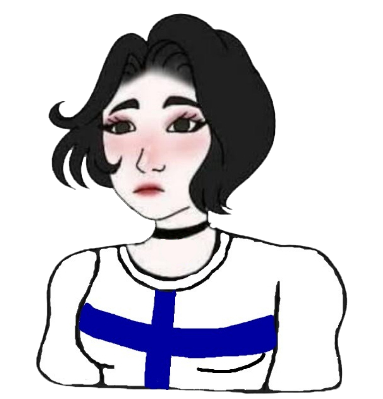
Label: 5_Doomer_Girl